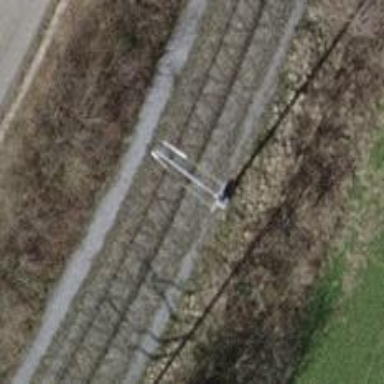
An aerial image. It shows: Catenary mast for power lines.